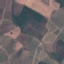
Land use / land cover class: PermanentCrop